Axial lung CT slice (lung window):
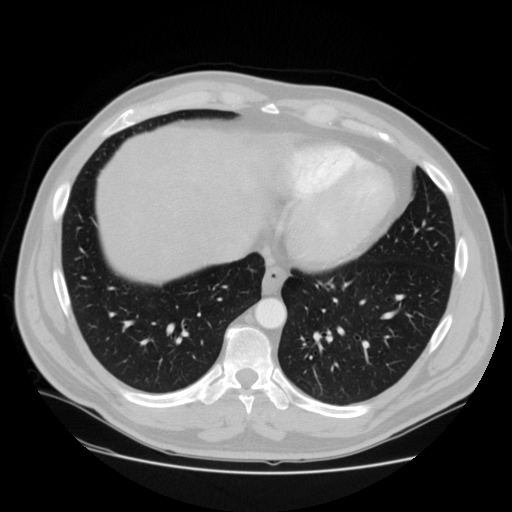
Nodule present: no